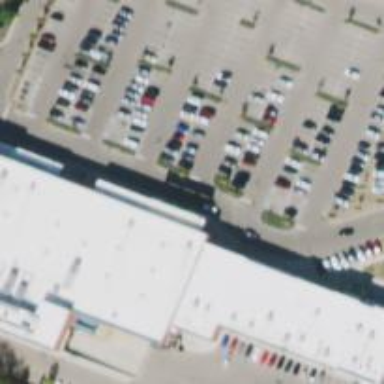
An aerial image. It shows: Retail building.